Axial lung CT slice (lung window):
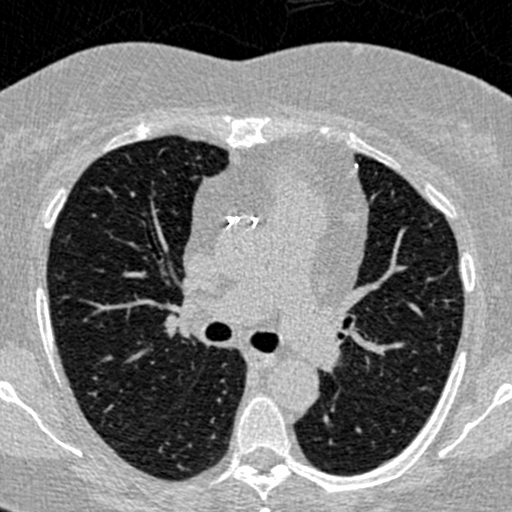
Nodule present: no